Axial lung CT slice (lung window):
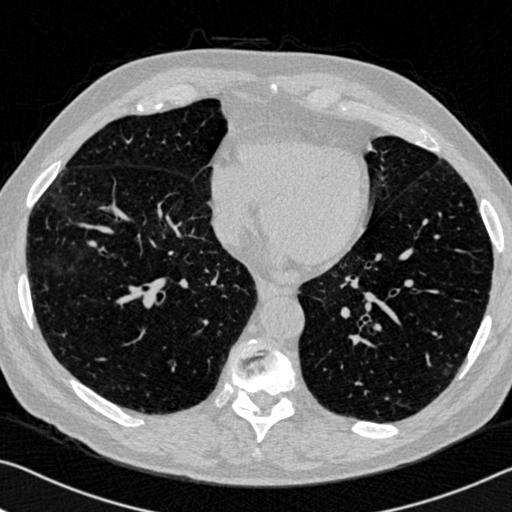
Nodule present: no